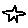
Label: star